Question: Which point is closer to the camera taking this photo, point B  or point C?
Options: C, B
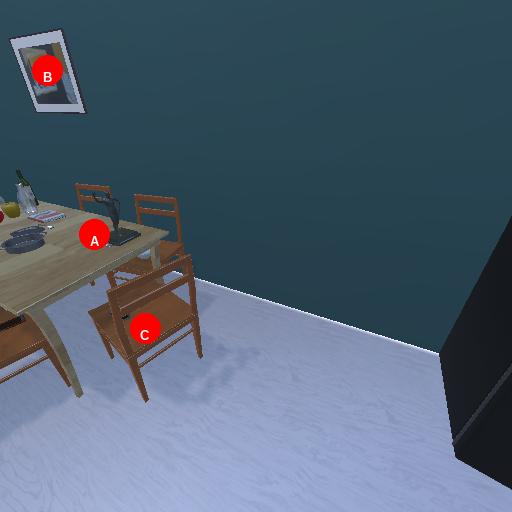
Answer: C